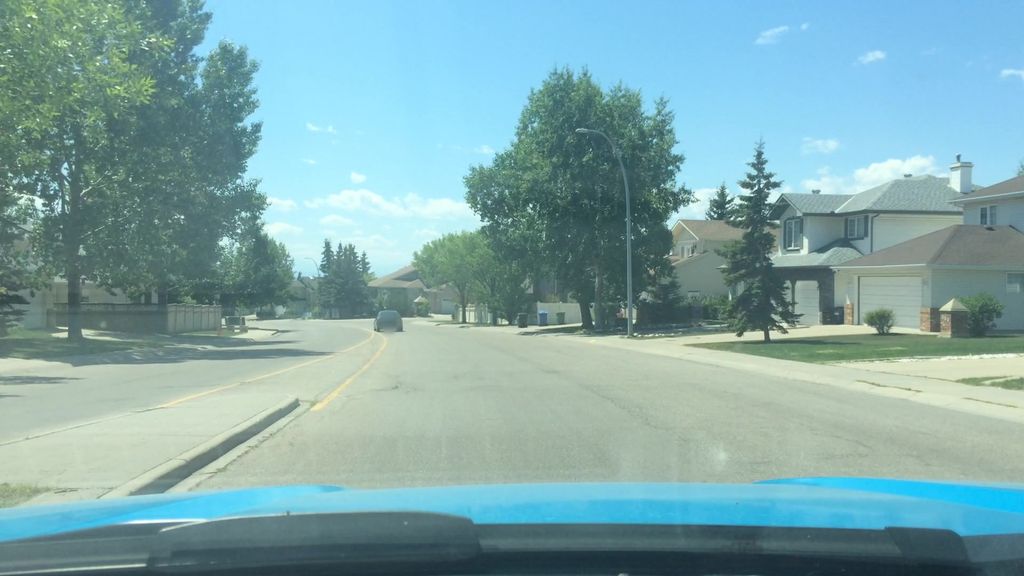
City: calgary